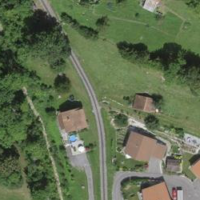
EUNIS habitat code: 55
Species observed at this site:
Dolycoris baccarum